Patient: sex M, age 34
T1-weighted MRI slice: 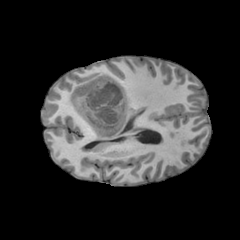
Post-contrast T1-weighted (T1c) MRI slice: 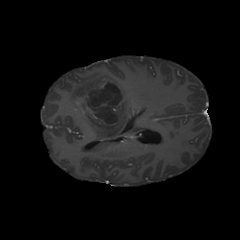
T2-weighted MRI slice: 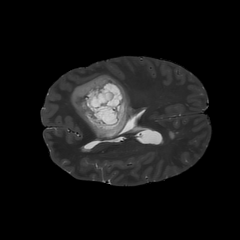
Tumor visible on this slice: yes
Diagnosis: Astrocytoma, IDH-mutant
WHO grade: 4